Question: Below in my list, one of the divs at the bottom has a 'removePortfolio' function. This function's job is to activate the 'ng-hide="tickerRemoved"' but only for that 1 list item, not all the list items.
<URL>
<URL>
'''
<ul ng-show="loadingTickersDone" class="tickers-list">
<li class="ticker-li"
ng-repeat="ticker in tickers"
ng-hide="tickerRemoved"
ng-class="{'selected':toggleTicker.item == $index}"
ng-mouseleave="hideTickerOptions()">
<div class="ticker"
ng-click="toggleTicker.item = $index;
selectTicker(ticker.ticker);
revealTickerOptions()">
{{ticker.ticker}}
</div>
<div class="add-to-portfolio"
ng-show="tickerOptions"
ng-mouseleave="hideTickerOptions()">
<div ng-show="addOption"
ng-click="addPortfolio(ticker.ticker)">+ Portfolio</div>
<div ng-show="removeOption"
ng-click="removePortfolio(ticker.ticker)">- Portfolio</div>
</div>
</li>
</ul>
'''
Here is the remove function in the directive:
'''
var vs = $scope;
vs.removePortfolio = function(ticker) {
this.tickerOptions = false;
ApiFactory.deleteWatchList(ticker).then(function(data) {
showMessage(ticker+' removed from portfolio!', data.data.status);
this.tickerRemoved = true;
});
};
'''
I get an error with 'this.tickerRemoved = true;' I think this is because the scope is lower in the chain?

For example, I'm using 'this' in this function and it works fine because the function is higher in the markup/scope:
'''
vs.revealTickerOptions = function() {
this.tickerOptions = true;
if (tickerView === 'all') {
this.addOption = true;
this.removeOption = false;
}
else if (tickerView === 'port') {
this.addOption = false;
this.removeOption = true;
}
};
'''
How would I remove just the 1 '<li class="ticker-li"' item when clicking the 'removePortfolio()' function?
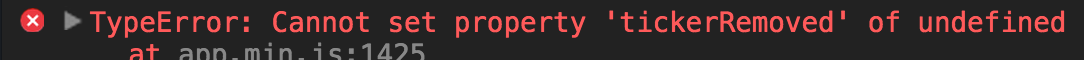
Answer: 'ng-hide="tickerRemoved"' should be 'ng-hide="ticker.tickerRemoved"' since tickerRemoved is a property of a specific ticker.
Same with 'ng-show="tickerOptions"'... should be 'ng-show="ticker.tickerOptions"' from the looks of it.
'ng-click="removePortfolio(ticker.ticker)">' should be 'ng-click="removePortfolio(ticker)">' since you probably want to pass the entire ticker object.
After that, you will need to update your remove ticker function, something like this should work:
'''
vs.removePortfolio = function(tickerObject) {
var ticker = tickerObject.ticker
tickerObject.tickerOptions = false;
ApiFactory.deleteWatchList(ticker).then(function(data) {
showMessage(ticker+' removed from portfolio!', data.data.status);
tickerObject.tickerRemoved = true;
});
};
'''
As a general observation, it looks like you are leaning on 'this' too much. 'this' can be a very confusing keyword and should only be used (in my opinion) when there is both a good reason to do so and doing so will not cause confusion during later code maintenance.